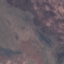
Label: HerbaceousVegetation